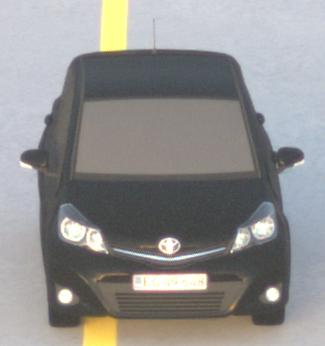
Make: Toyota
Model: Yaris 1.0
Detailed model: Yaris (XP9)
Model produced from: 2009/01
Model produced until: 2010/10
Doors: 3
Color: black
Road condition: dry road
Daytime: dawn
Contrast: medium contrast